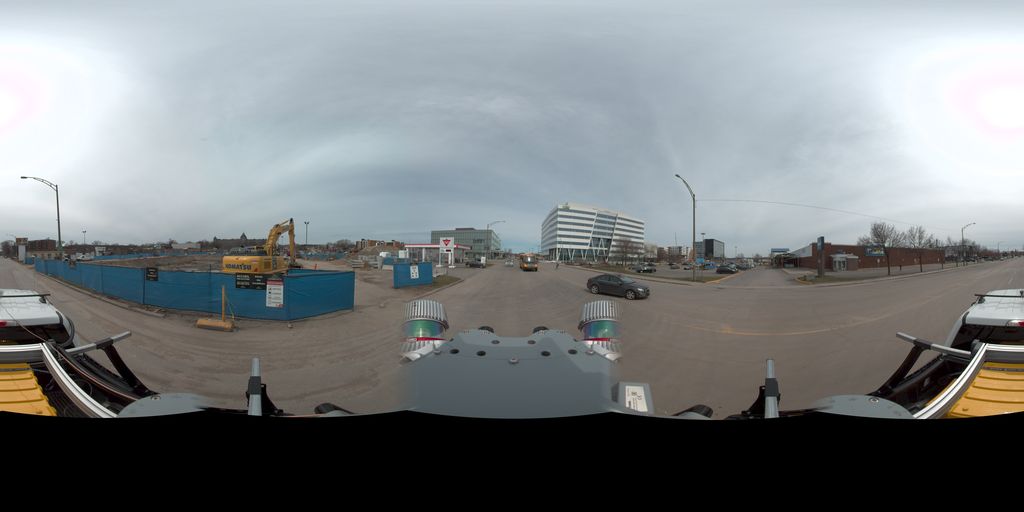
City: quebec_city